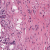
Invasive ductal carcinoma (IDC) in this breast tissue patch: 1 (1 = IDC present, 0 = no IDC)